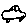
Label: car